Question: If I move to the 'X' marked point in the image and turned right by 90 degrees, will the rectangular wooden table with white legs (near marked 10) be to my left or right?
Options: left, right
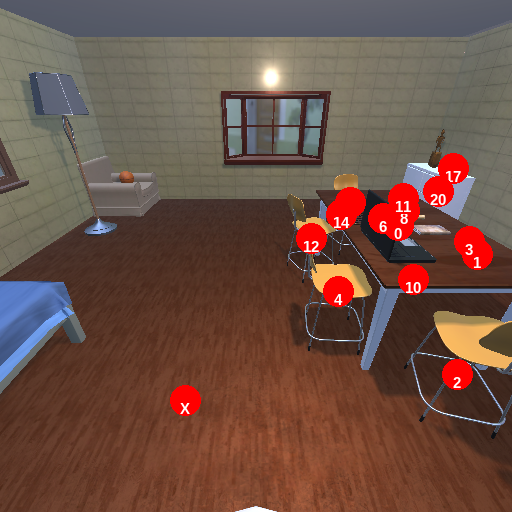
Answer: left